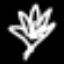
Label: leaf